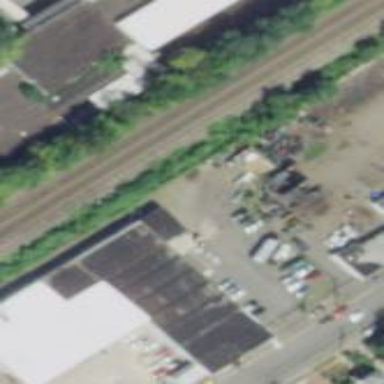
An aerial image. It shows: Industrial building.